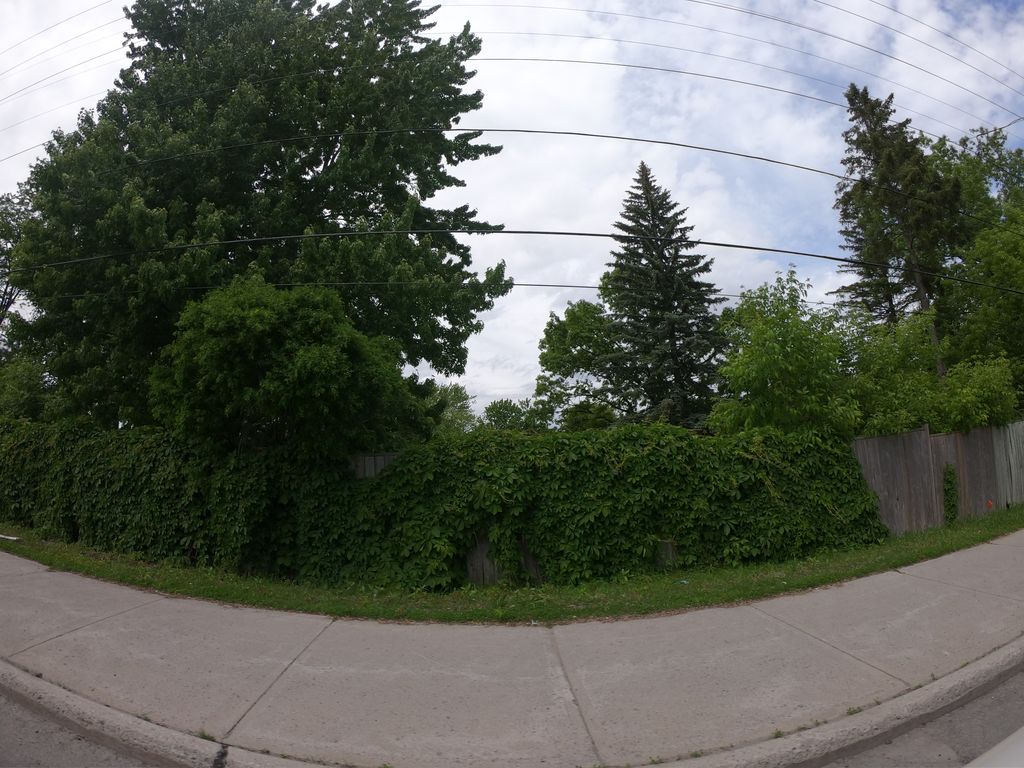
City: ottawa-gatineau